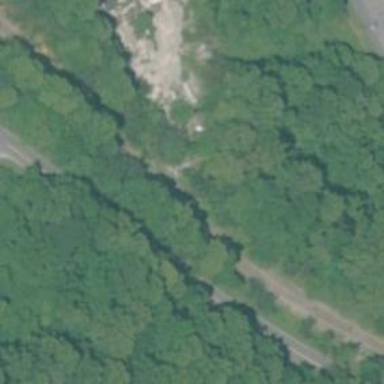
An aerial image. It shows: Abandoned railway.